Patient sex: M
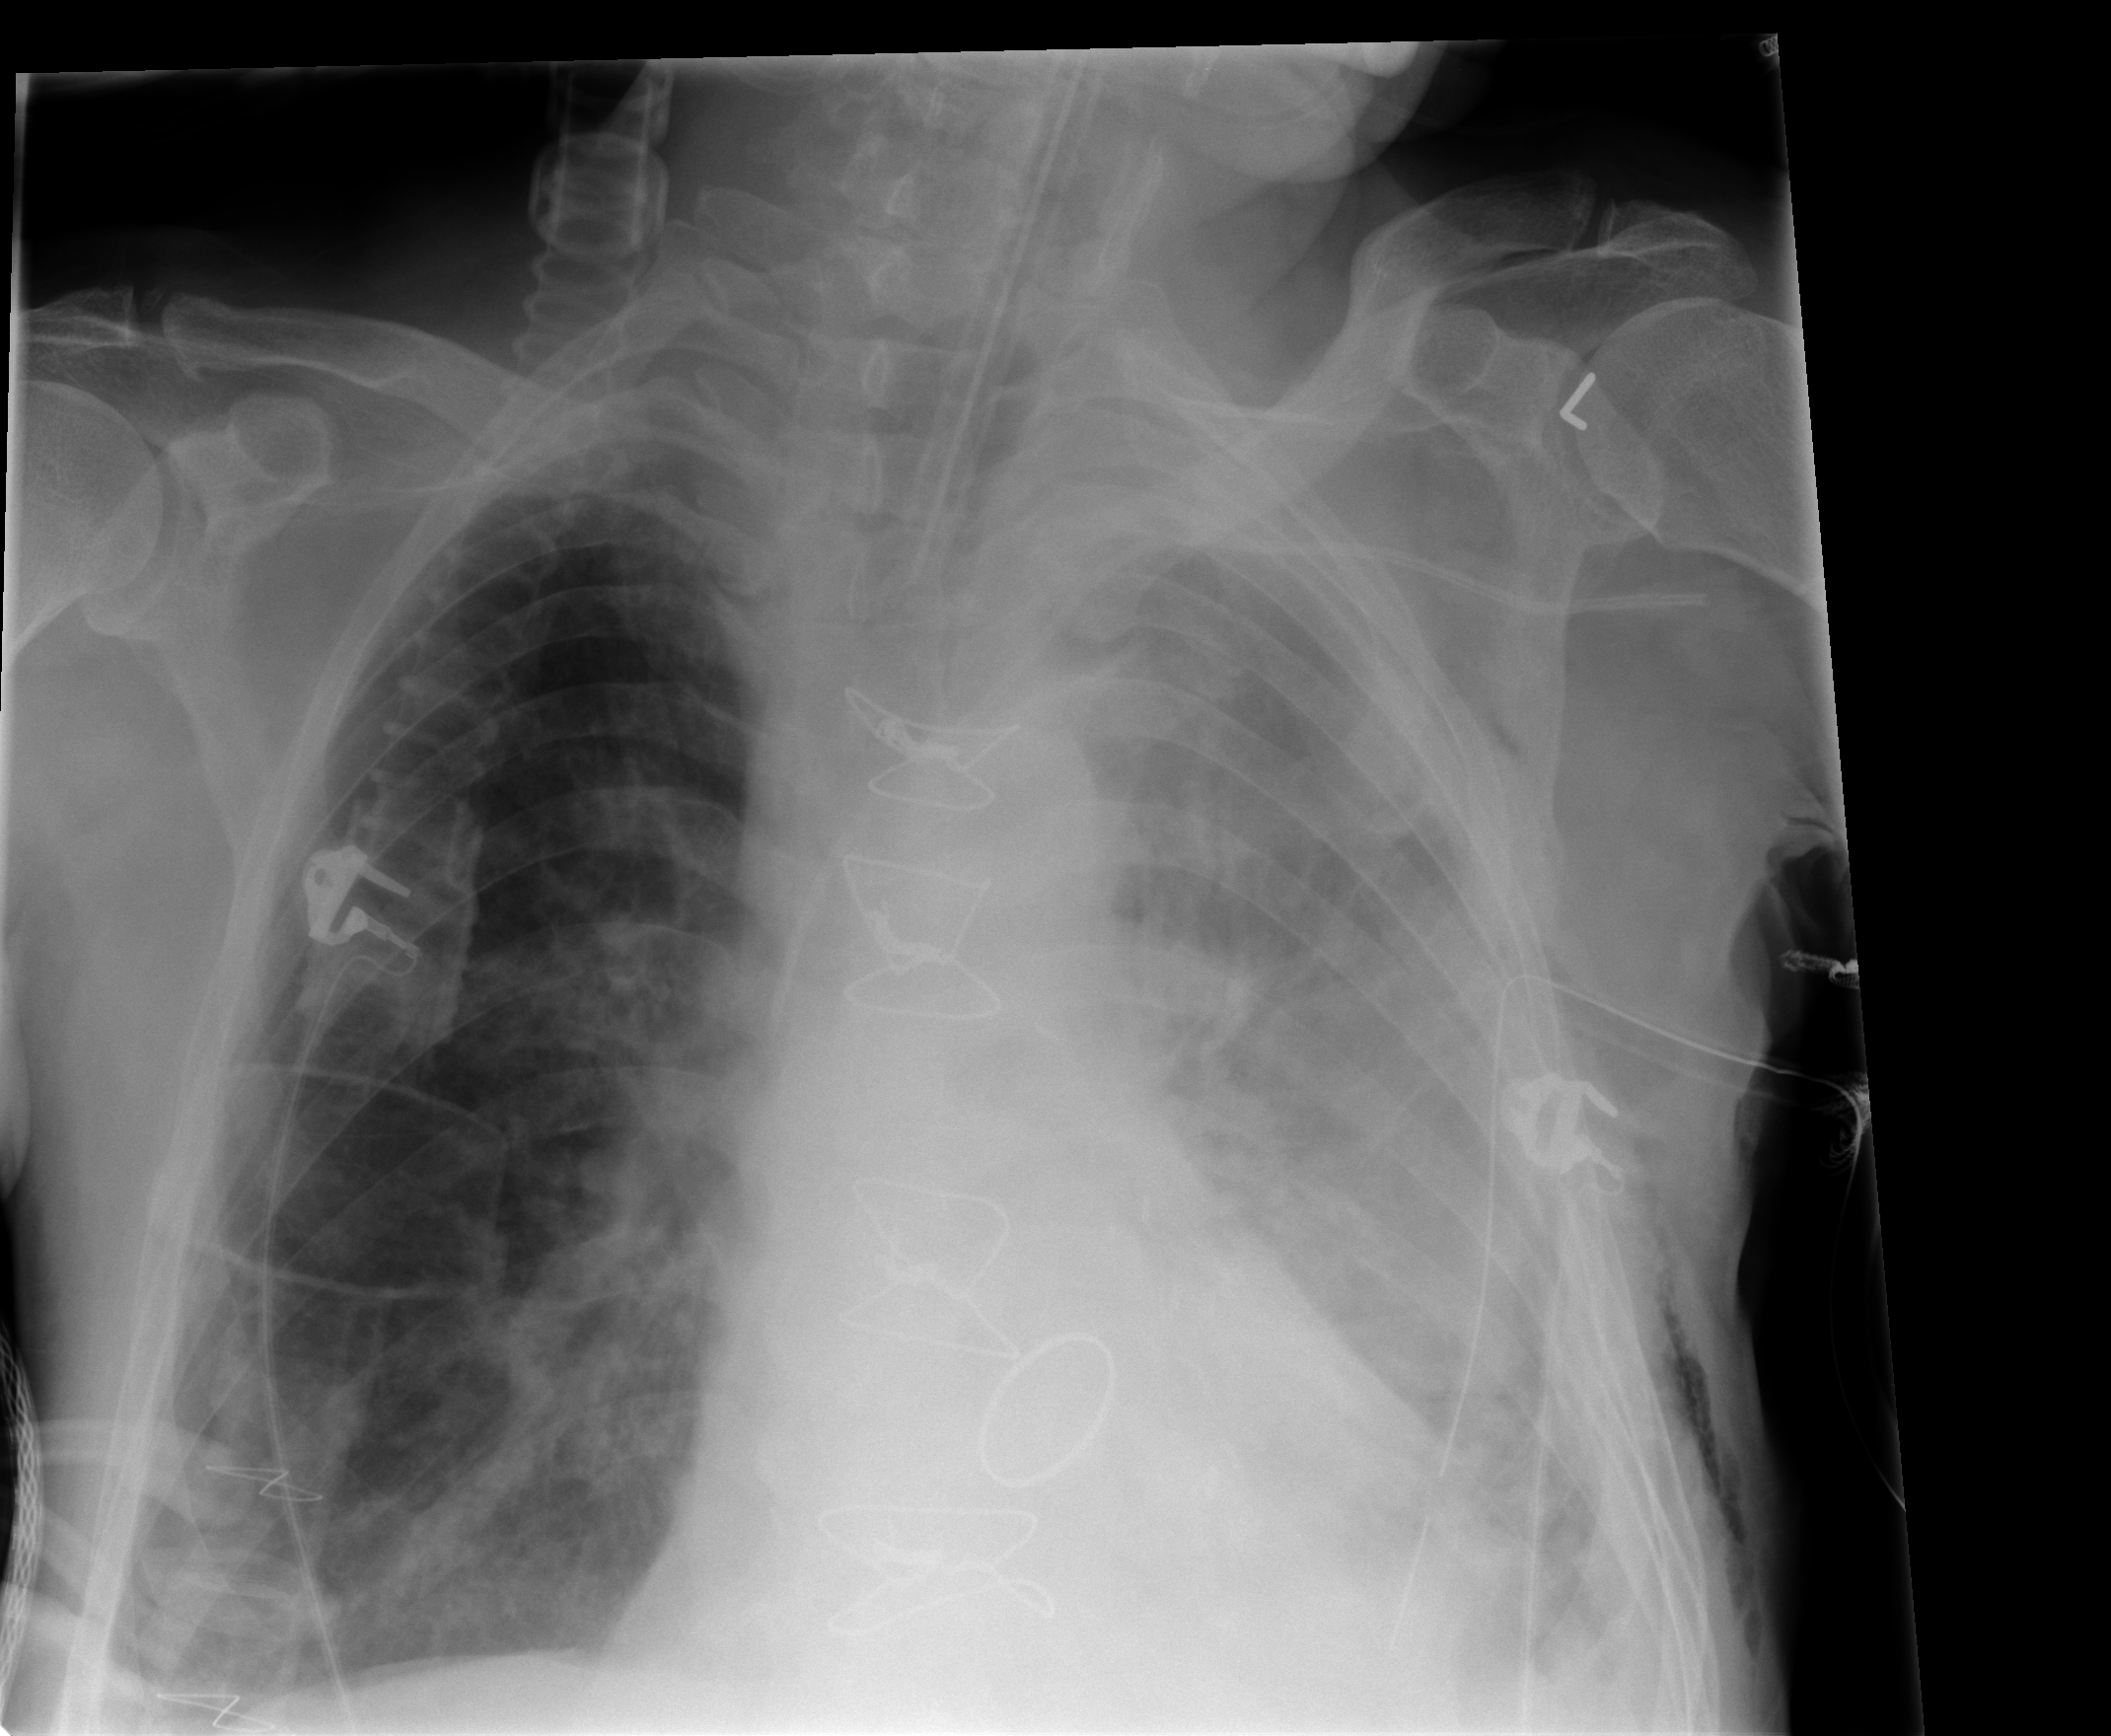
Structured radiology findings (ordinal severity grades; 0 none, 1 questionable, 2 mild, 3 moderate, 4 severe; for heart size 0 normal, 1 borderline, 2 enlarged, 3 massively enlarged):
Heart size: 1
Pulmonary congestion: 2
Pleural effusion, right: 0
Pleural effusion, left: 2
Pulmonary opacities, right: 2
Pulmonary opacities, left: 2
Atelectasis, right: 2
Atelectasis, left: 2